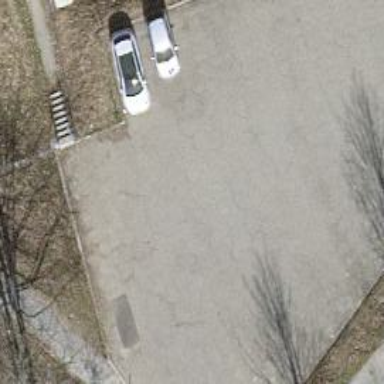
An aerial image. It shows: Road serving as parking aisle.